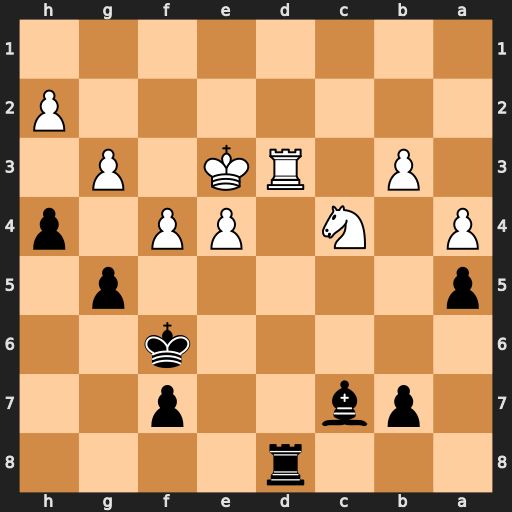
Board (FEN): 3r4/1pb2p2/5k2/p5p1/P1N1PP1p/1P1RK1P1/7P/8
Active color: b
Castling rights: -
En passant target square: -
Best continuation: gxf4+ gxf4 Bxf4+ Kxf4 Rxd3